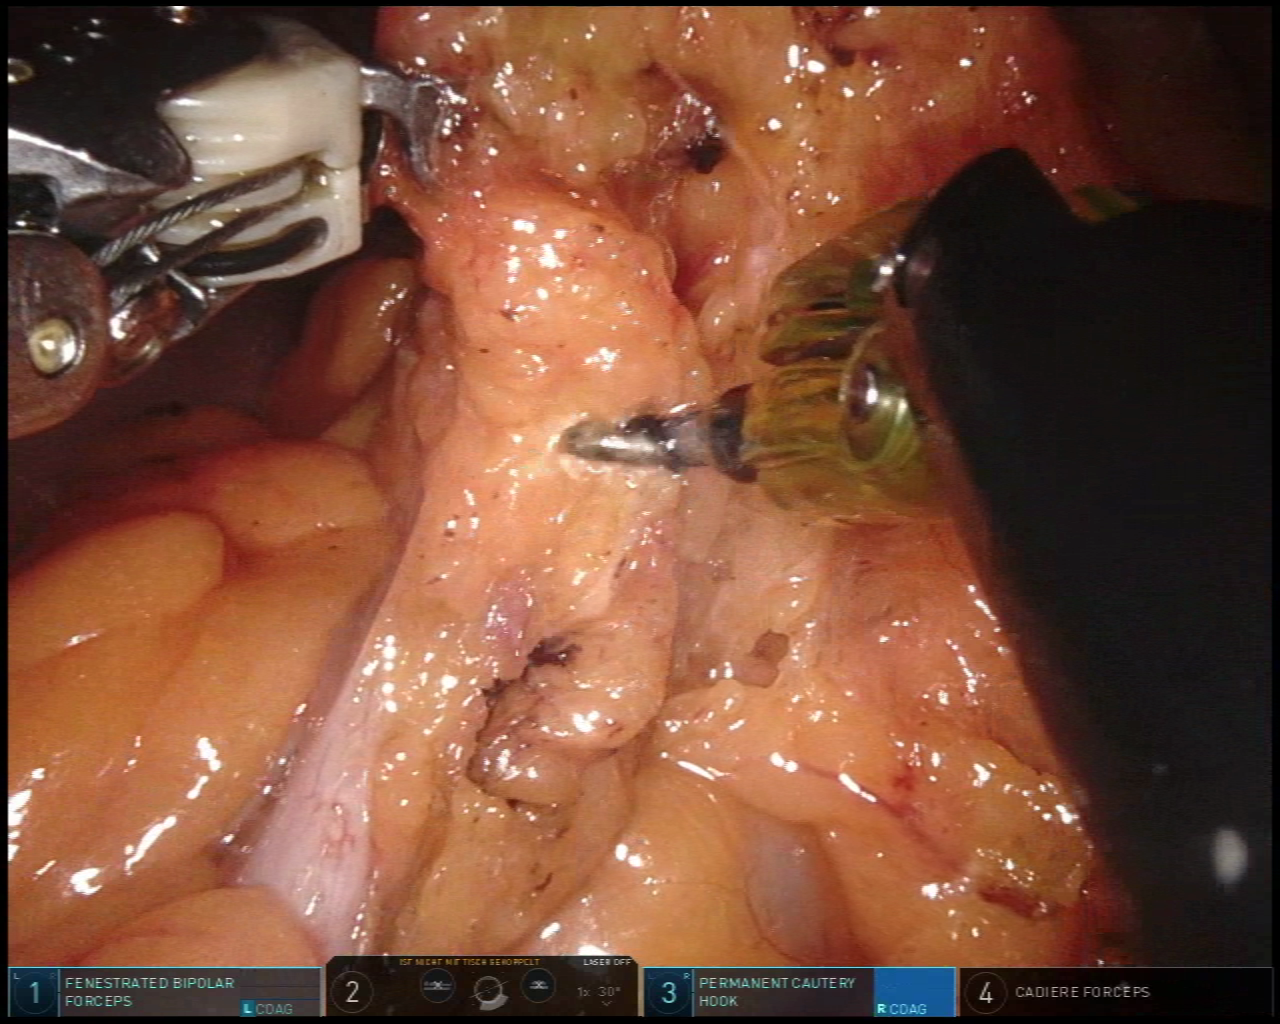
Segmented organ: stomach
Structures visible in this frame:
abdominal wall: no
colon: yes
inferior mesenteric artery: no
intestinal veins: no
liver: no
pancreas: no
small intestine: no
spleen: yes
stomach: yes
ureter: no
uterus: no
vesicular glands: no